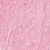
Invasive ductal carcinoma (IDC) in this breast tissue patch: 0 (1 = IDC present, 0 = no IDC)